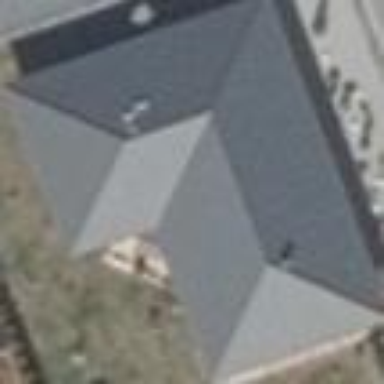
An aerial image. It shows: Residential building with hipped roof.